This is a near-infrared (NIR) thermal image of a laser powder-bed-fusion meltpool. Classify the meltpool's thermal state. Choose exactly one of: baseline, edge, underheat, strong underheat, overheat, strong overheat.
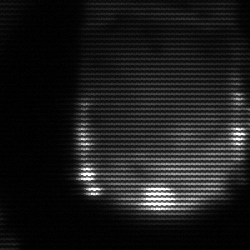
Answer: edge